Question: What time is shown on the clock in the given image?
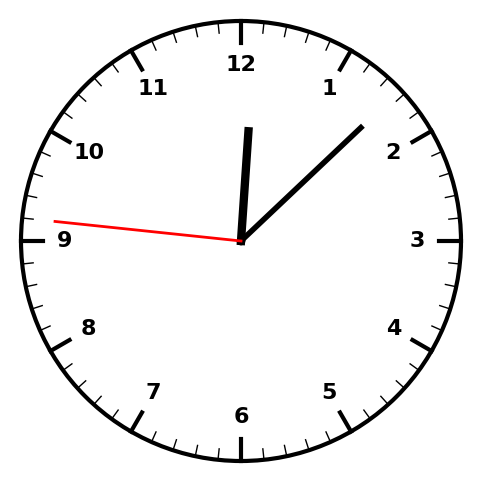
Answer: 12:07:46